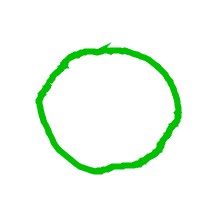
Shape: circle